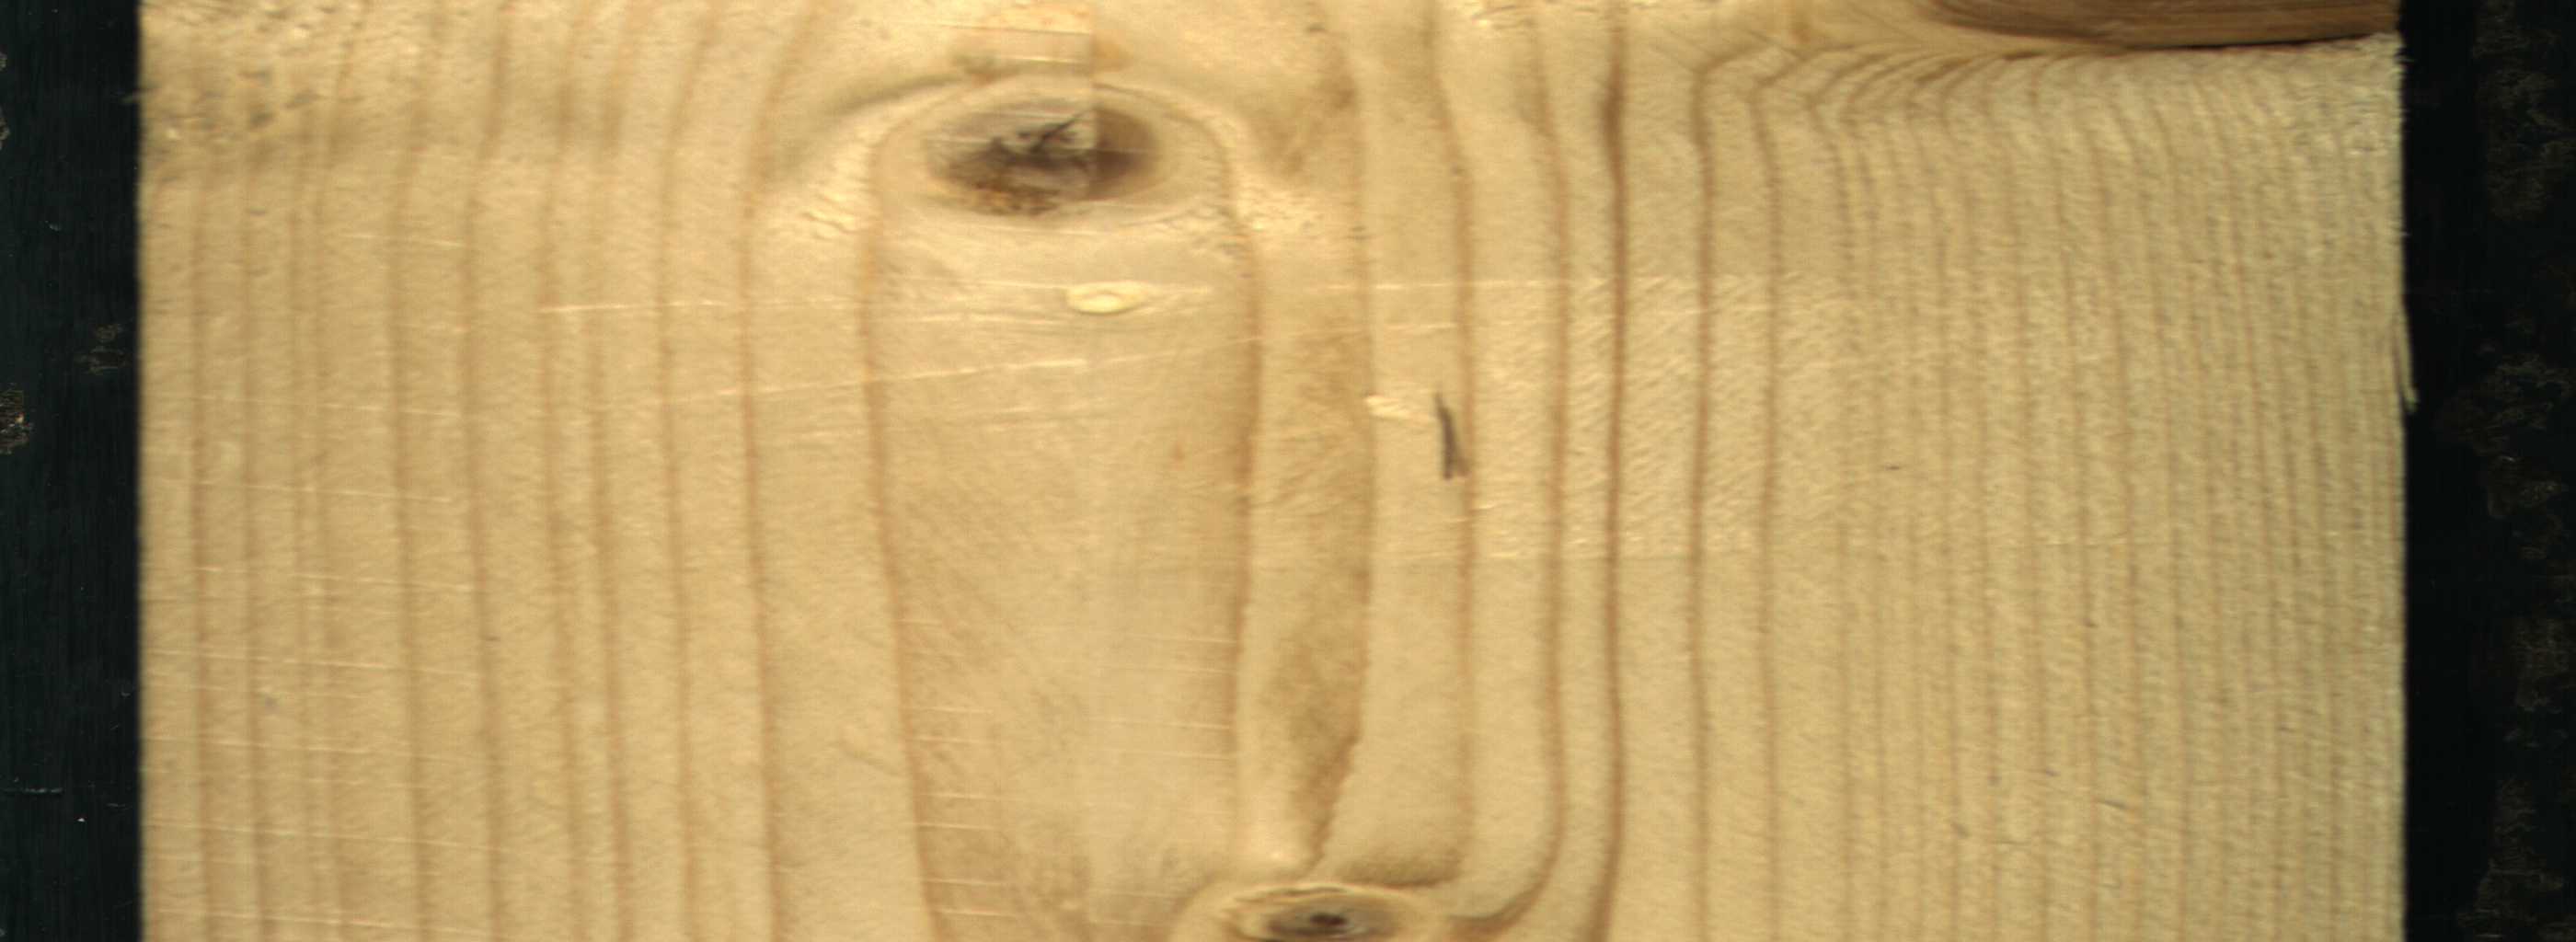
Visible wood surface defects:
Live_Knot
Live_Knot
Live_Knot